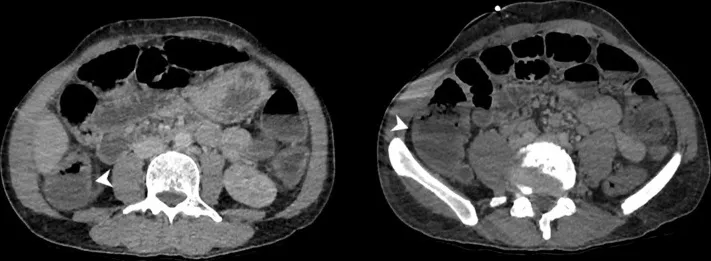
The ascending colon demonstrated segmental wall thickening without pneumatosis (white arrowheads).
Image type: radiology (ct)